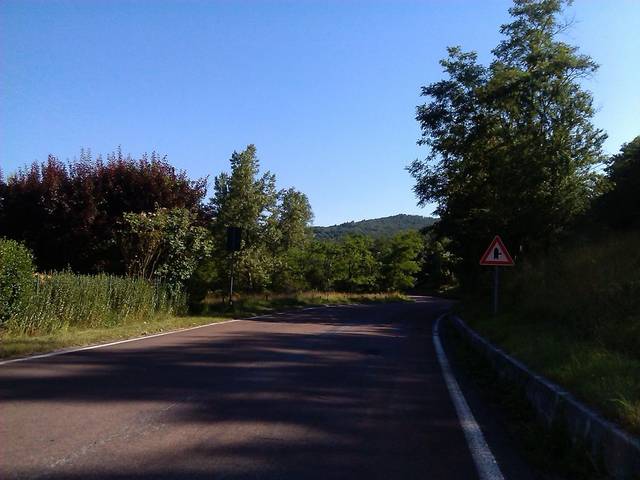
Region: Italy
Coordinates: 44.202, 11.054